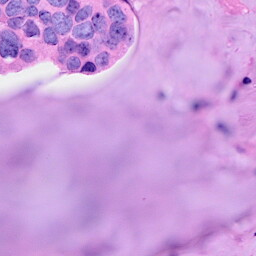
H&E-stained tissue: Breast